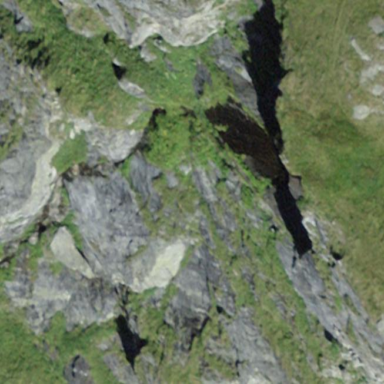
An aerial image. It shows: Landscape dominated by bare rock.